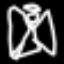
Label: angel